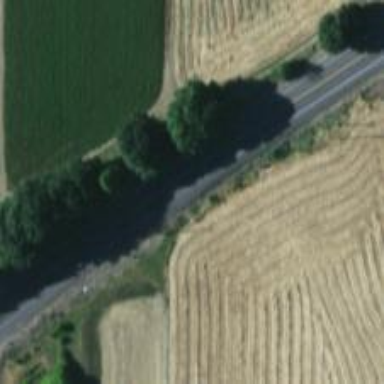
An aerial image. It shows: Asphalt trunk highway with cycle path.